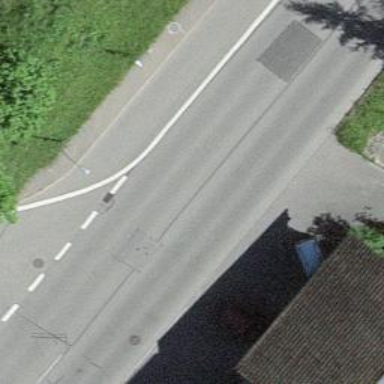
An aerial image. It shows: Bus stop with shelter for public transport.